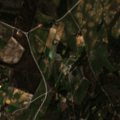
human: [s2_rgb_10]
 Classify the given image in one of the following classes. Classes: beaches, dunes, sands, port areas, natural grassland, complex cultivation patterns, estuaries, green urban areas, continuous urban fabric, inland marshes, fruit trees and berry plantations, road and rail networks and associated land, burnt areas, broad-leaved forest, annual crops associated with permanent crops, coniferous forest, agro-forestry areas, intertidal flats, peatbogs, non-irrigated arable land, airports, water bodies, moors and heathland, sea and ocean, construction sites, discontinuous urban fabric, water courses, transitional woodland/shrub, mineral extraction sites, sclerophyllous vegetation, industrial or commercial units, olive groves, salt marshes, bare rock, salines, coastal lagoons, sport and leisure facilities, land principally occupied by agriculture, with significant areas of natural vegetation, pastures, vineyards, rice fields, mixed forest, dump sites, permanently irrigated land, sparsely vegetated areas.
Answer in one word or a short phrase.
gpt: non-irrigated arable land, land principally occupied by agriculture, with significant areas of natural vegetation, mixed forest, transitional woodland/shrub